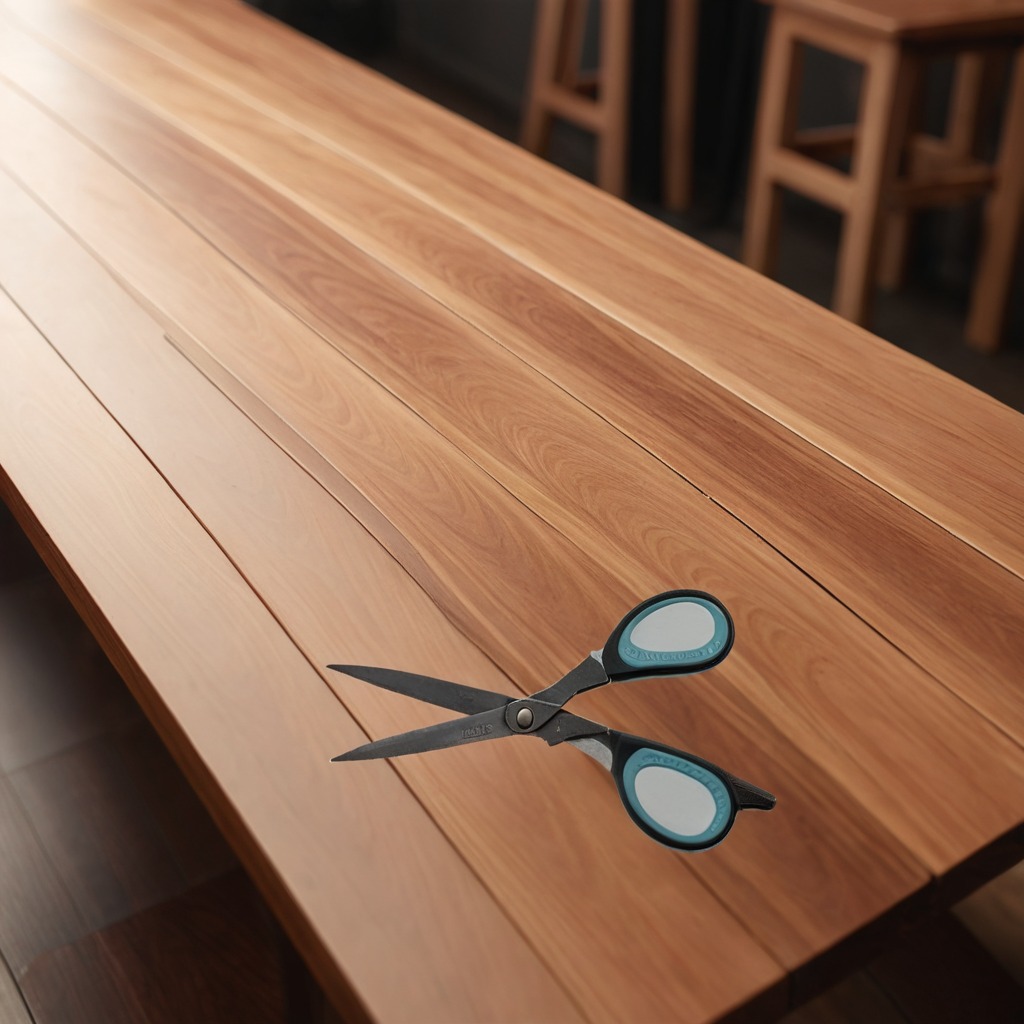
A scissor is lying on a wooden table in a carpentry studio.